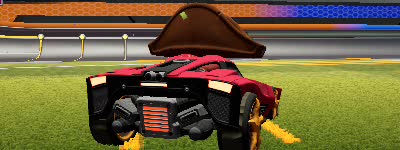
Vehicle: breakout